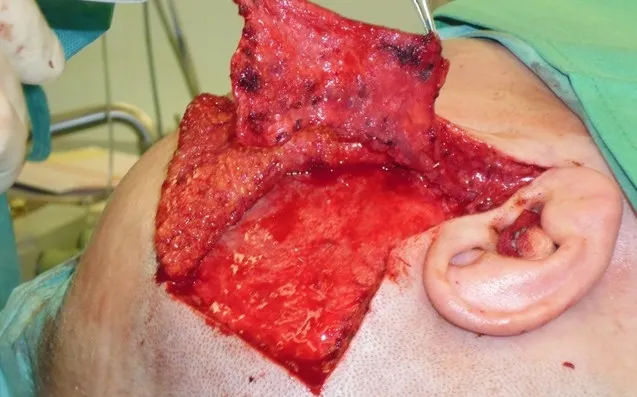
Temporoparietal fascial flap.
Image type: medical_photograph (other_medical_photograph)